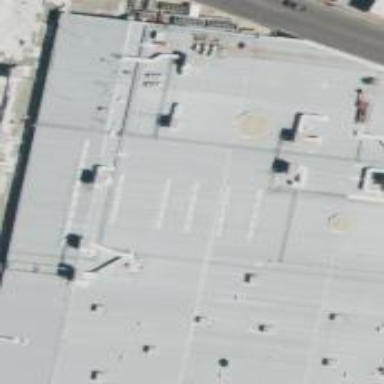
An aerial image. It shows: Mall building.